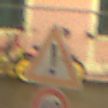
Verkehrszeichen: Gefahrenstelle
Zusatzzeichen unten: Geschwindigkeit40
Umgebung: Outdoor, Urban
Tageszeit: Night
Wetter: PartlyCloudy
Licht: Artificial
Jahreszeit: NotSpecified
Kontrast: HighContrast